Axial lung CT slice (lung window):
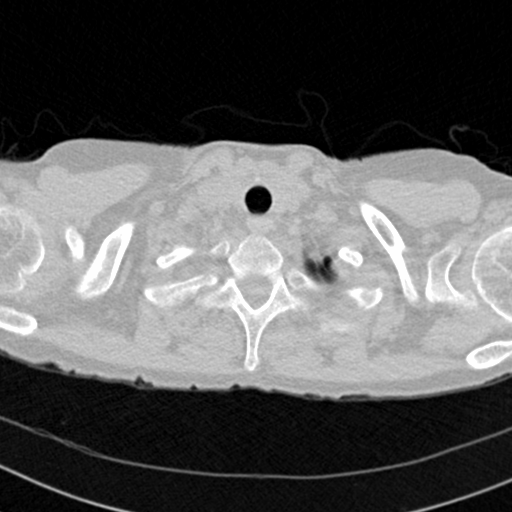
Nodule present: no